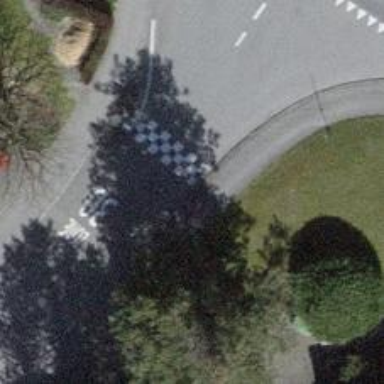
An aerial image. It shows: Kerb barrier.